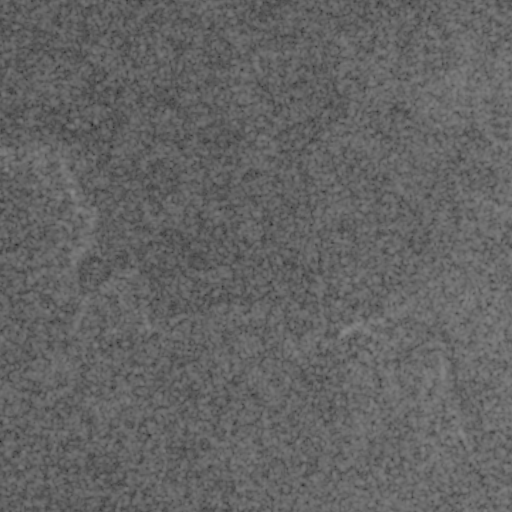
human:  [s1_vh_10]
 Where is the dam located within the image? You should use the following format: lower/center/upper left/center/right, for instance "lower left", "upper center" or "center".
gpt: The dam is located in the lower right of the image.
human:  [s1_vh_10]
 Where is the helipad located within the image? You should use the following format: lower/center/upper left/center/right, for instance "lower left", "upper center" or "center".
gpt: The helipad is located in the center of the image.
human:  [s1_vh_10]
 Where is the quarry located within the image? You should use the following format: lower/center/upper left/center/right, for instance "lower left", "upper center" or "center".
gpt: There is no quarry in the image.

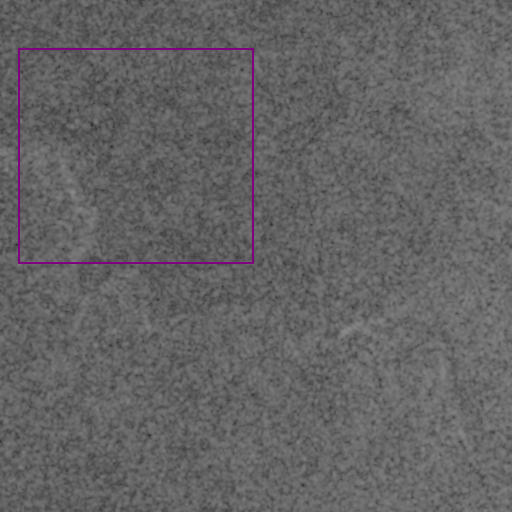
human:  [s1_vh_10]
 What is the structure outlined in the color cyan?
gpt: There is no cyan outline.
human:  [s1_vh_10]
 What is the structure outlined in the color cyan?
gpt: There is no structure outlined in cyan.